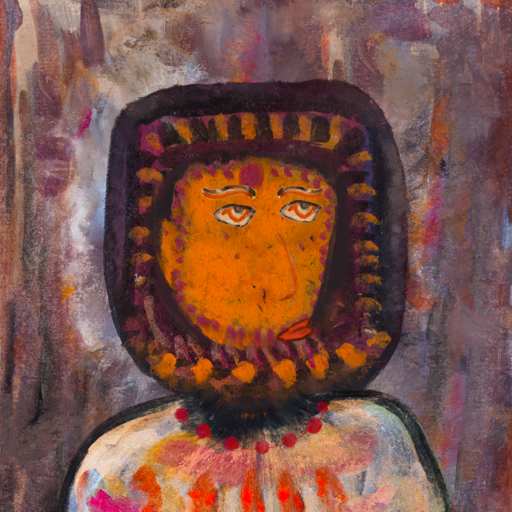
Background: Hypocrite, Head And Neck Side: Doll_w_Hair, Face Side: Experience, Bust: Childish, Hair Side: Blank, Head Accessory: Blank, Second Necklace: Blank, Necklace: Irani_3, Baby: Blank